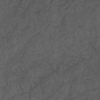
Label: not_dusty